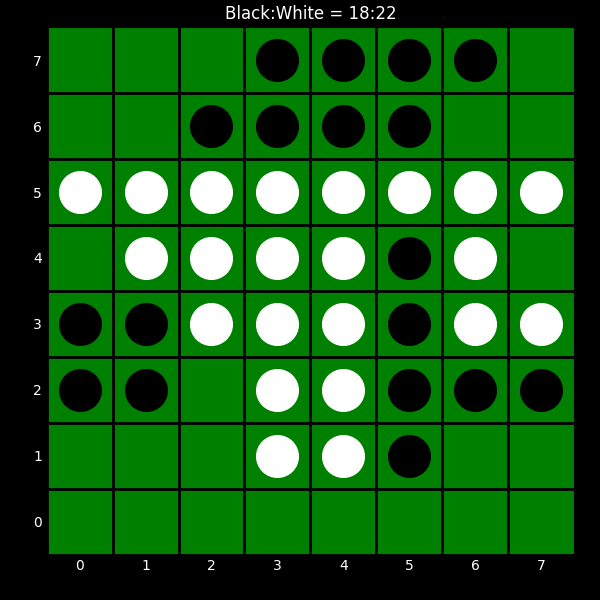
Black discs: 18
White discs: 22